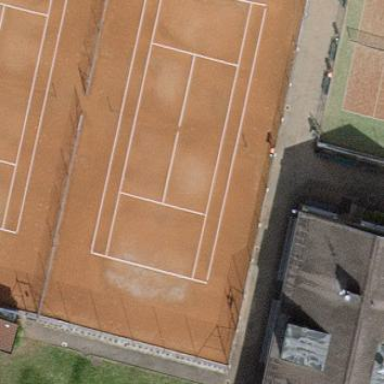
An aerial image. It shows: Tennis court on the leisure land pitch.